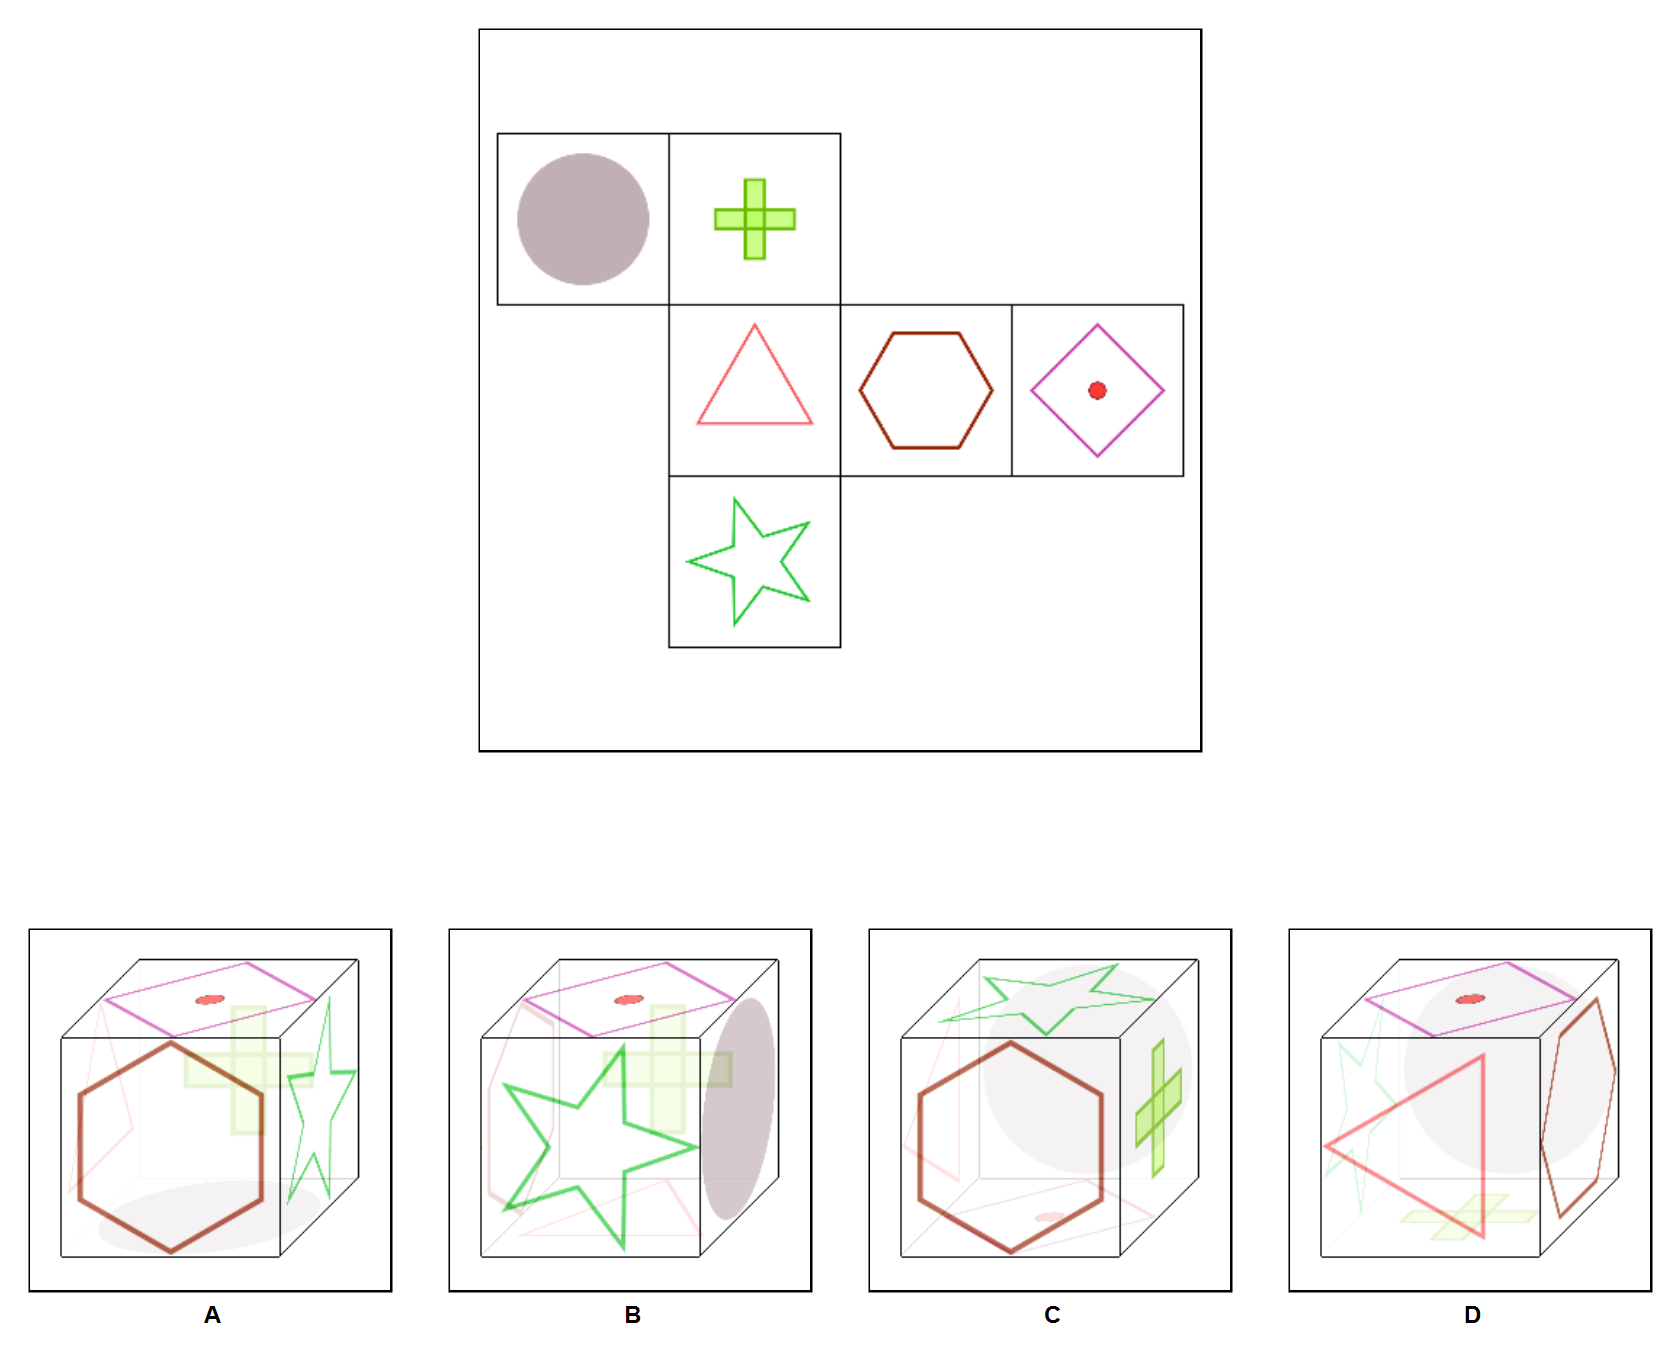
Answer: B